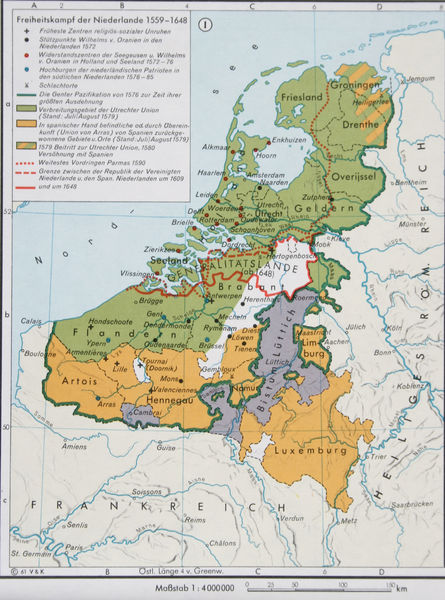
Titel: Der Freiheitskampf der Niederlande 1559 bis 1648
Institution: (Seriendruck)
Schlagwörter: blau, meer, wasser, weiß, gelb, grün, ocker, frankreich, orange, rot, geschichte, holland, niederlande, insel, reich, deutschland, küste, schrift, farben, farbe, lila, grenze, luxemburg, ozean, punkte, glaube, druck, politik, text, beschriftung, politisch, karte, netherlands, macht, landkarte, nordsee, niederland, symbole, legende, inseln, gürn, europa, historisch, friesland, massstab, länder, geographie, grenzen, region, reformation, flandern, atlas, küsten, geografie, heiliges römisches reich, rich, freiheitskampf, breitengrade, meridiane, belgien, territorien, flüss, geographisch, 16. jahrhundert, schären, luxembur, hollande, inslen, provinzen, nordsse, geldern, 1:4000000, geschichtsatlas, playing tall, revolts, indepence, carefuly maneged